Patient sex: M
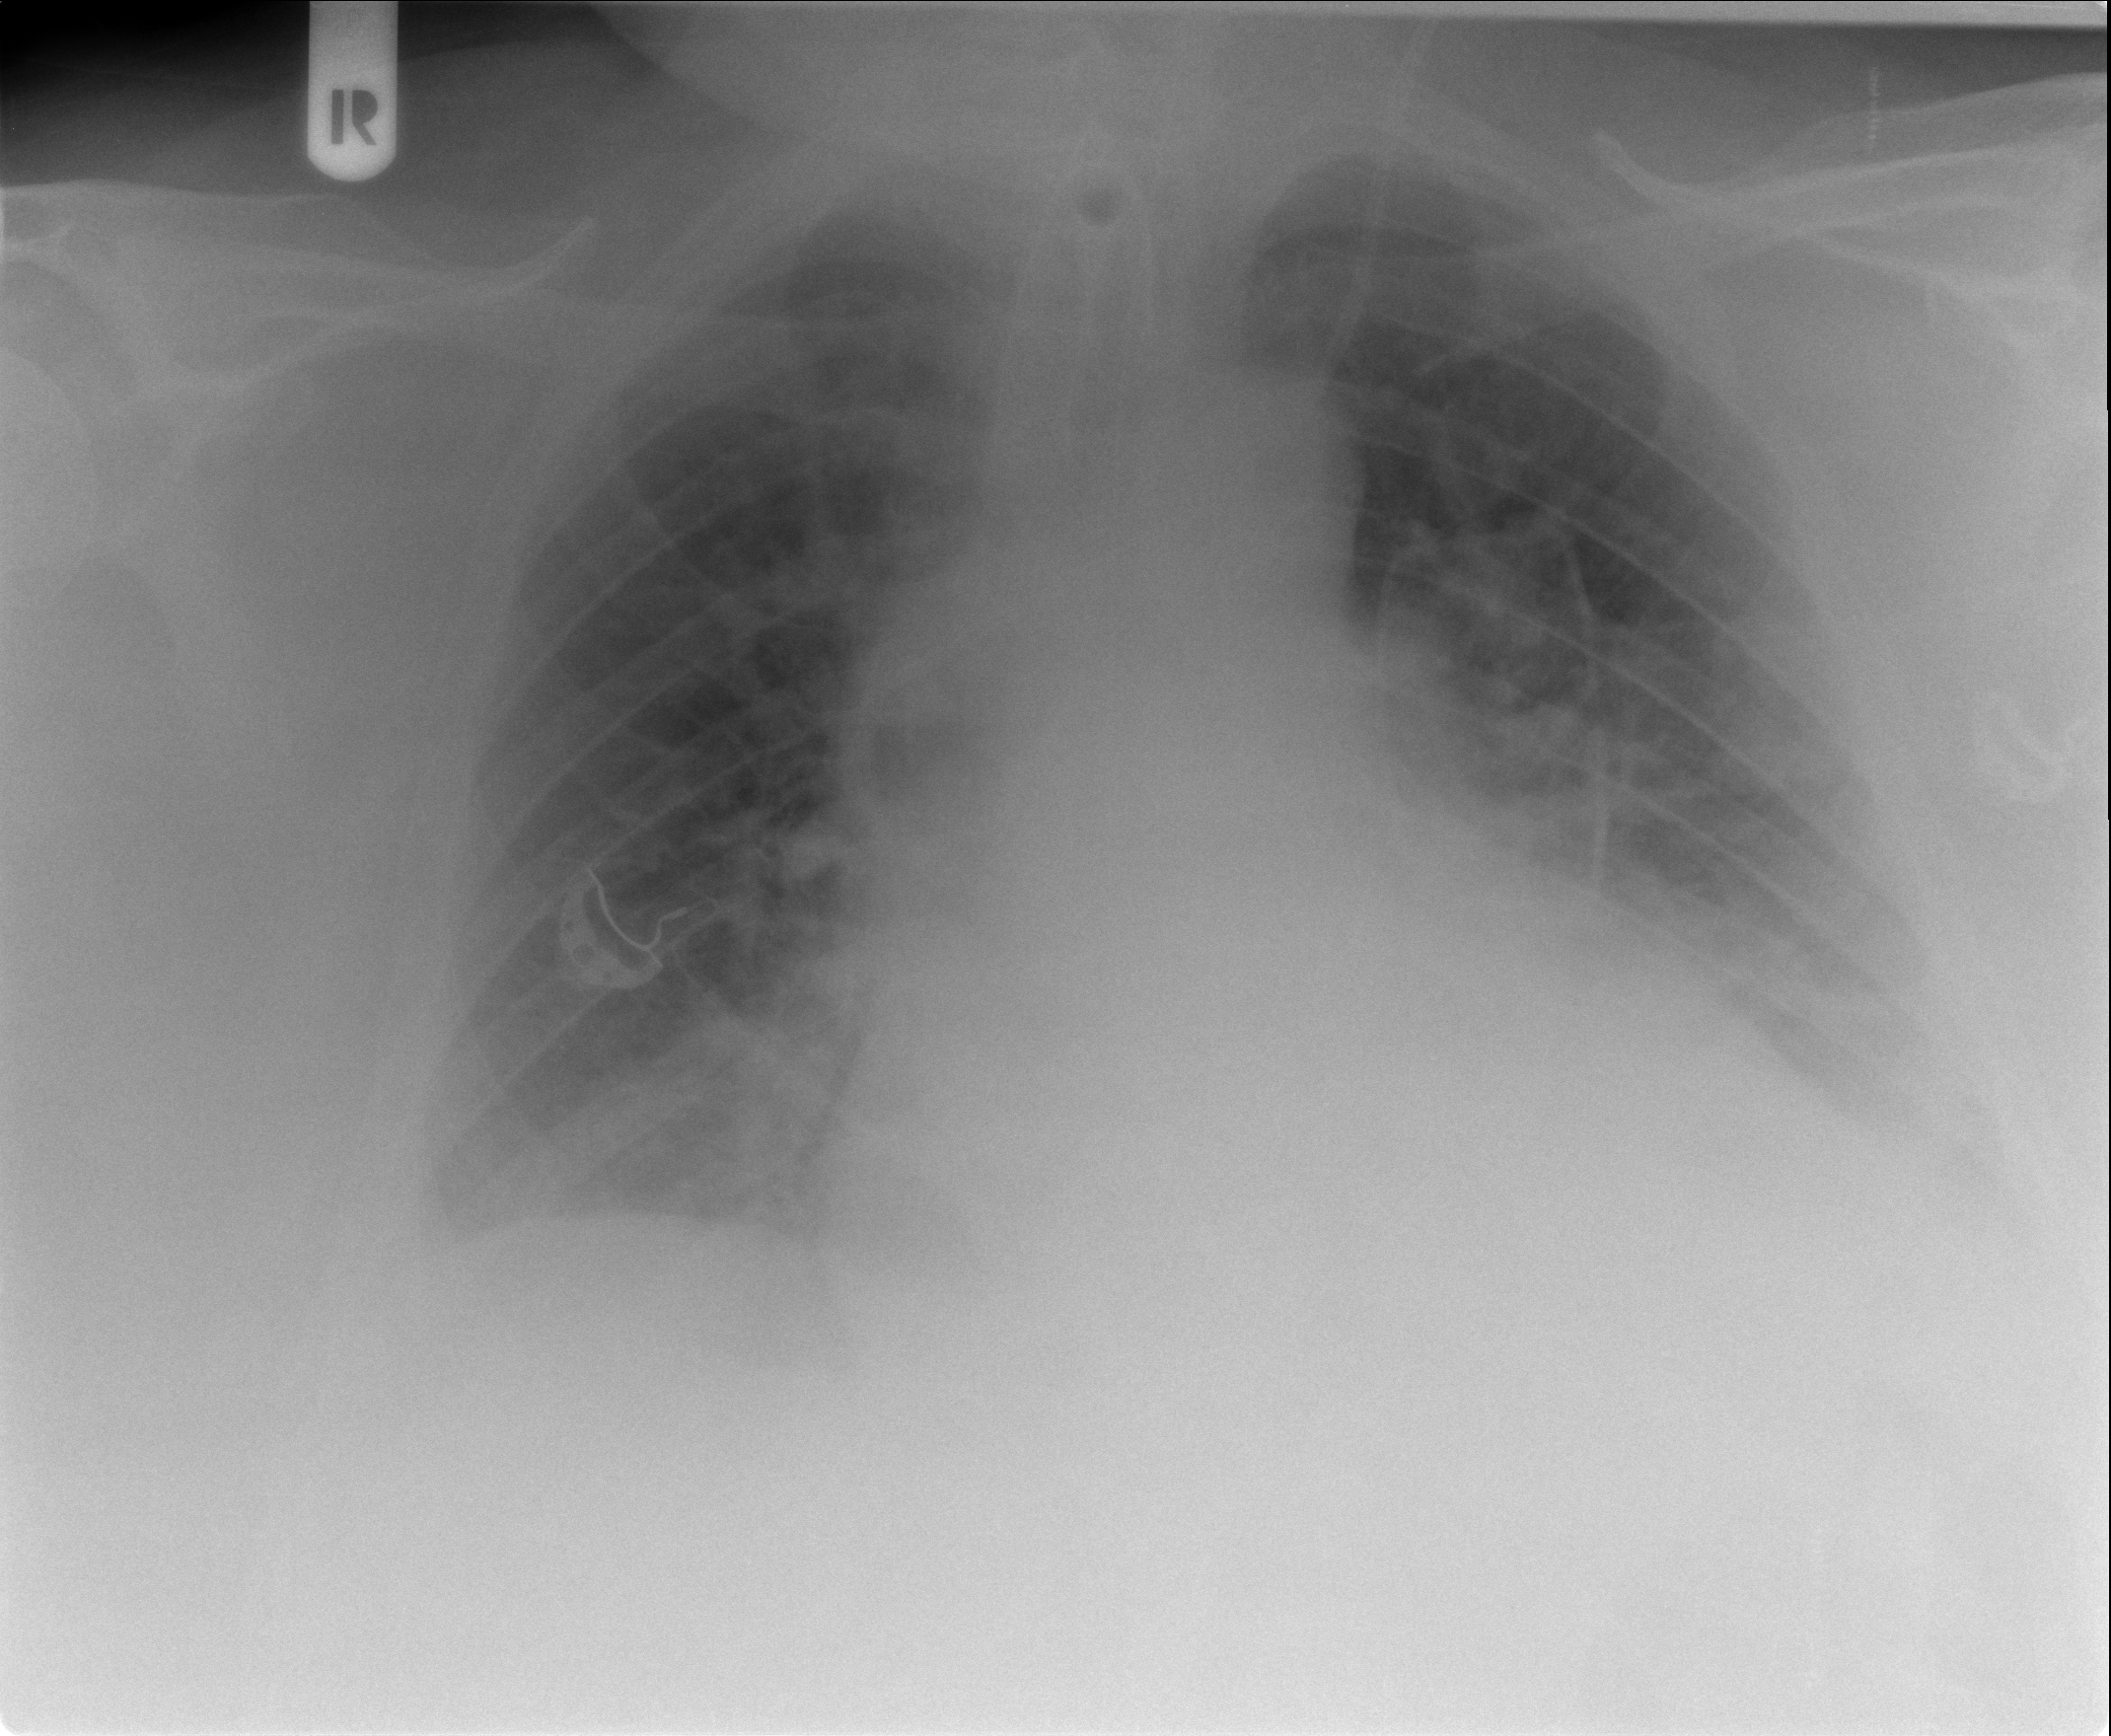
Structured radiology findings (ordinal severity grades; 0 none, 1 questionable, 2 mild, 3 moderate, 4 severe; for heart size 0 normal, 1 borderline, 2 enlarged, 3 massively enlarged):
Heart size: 2
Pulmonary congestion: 2
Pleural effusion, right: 2
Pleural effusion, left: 2
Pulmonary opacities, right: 2
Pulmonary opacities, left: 2
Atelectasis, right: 2
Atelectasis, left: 2